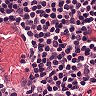
Metastatic tissue present: no